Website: macys
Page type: customer-info-address
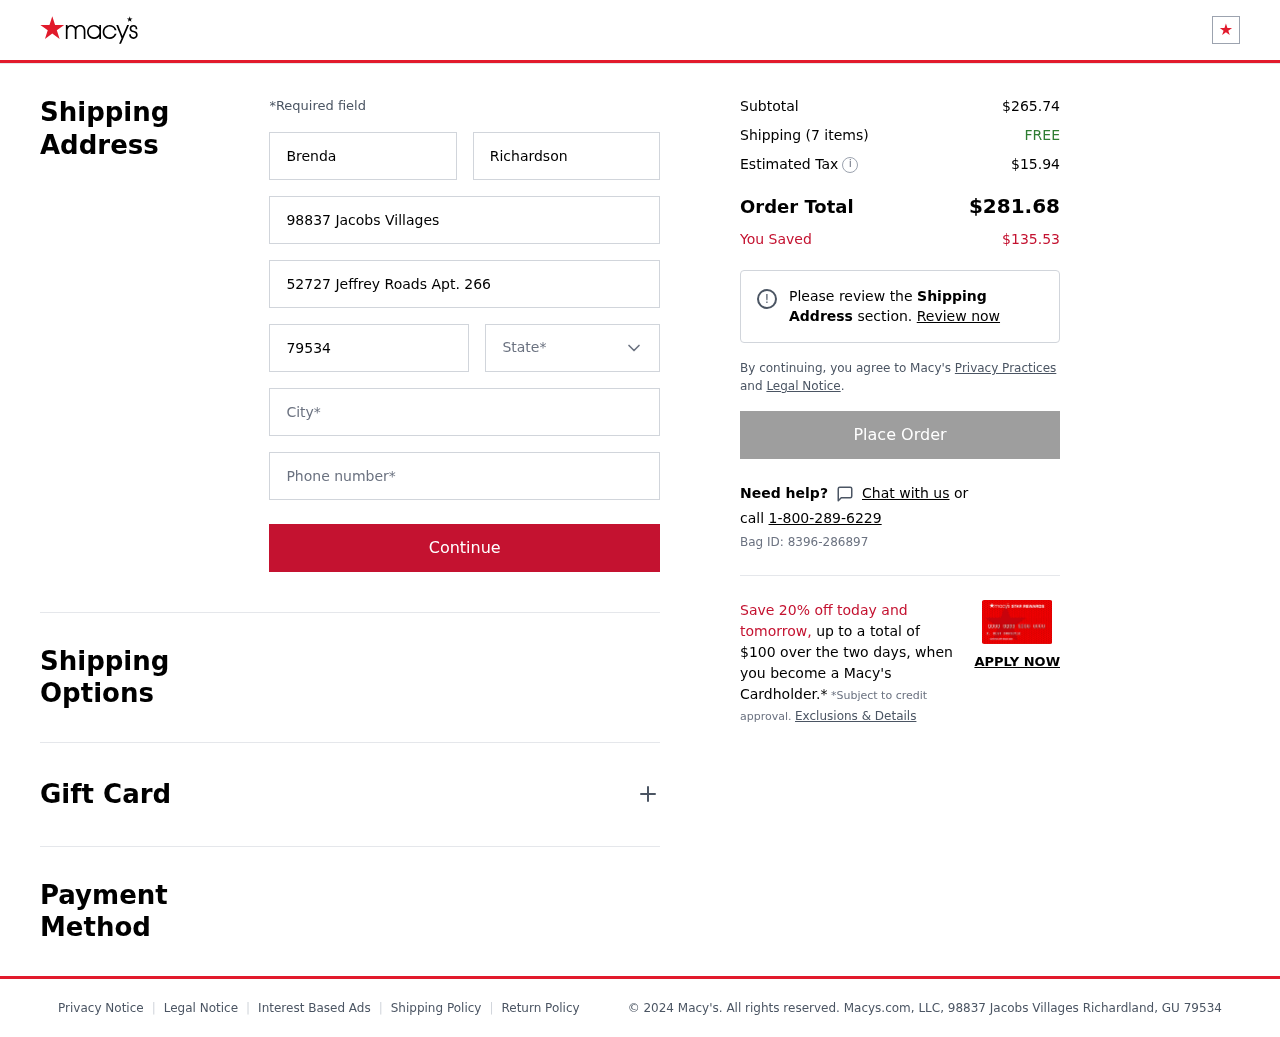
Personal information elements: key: PII_CITY
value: Richardland
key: PII_FIRSTNAME
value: Brenda
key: PII_LASTNAME
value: Richardson
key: PII_PHONE
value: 2713648881
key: PII_POSTCODE
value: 79534
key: PII_STATE
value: GU
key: PII_STREET
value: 98837 Jacobs Villages
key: PII_STREET2
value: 52727 Jeffrey Roads Apt. 266
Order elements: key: ORDER_SUBTOTAL
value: $265.74
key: ORDER_NUM_ITEMS
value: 7
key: ORDER_SHIPPING_COST
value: FREE
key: ORDER_TAX
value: $15.94
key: ORDER_TOTAL
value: $281.68
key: ORDER_SAVINGS
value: $135.53
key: ORDER_BAG_ID
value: Bag ID: 8396-286897